Aerial crown-view tile of a tropical tree (Barro Colorado Island, Panama), acquired 20241216:
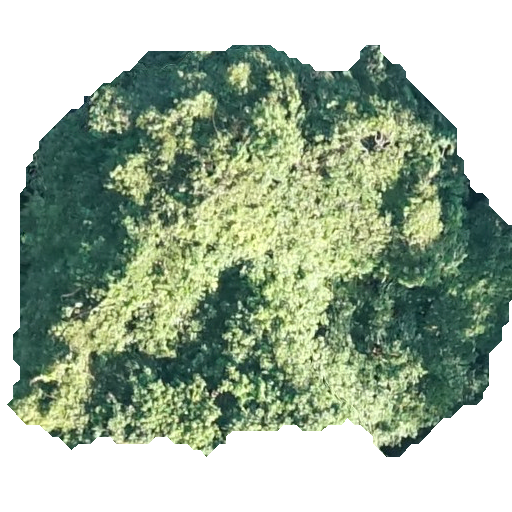
Species: Hura crepitans
GBIF accepted scientific name: Hura crepitans
Crown area: 240.937 m²